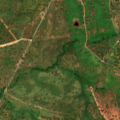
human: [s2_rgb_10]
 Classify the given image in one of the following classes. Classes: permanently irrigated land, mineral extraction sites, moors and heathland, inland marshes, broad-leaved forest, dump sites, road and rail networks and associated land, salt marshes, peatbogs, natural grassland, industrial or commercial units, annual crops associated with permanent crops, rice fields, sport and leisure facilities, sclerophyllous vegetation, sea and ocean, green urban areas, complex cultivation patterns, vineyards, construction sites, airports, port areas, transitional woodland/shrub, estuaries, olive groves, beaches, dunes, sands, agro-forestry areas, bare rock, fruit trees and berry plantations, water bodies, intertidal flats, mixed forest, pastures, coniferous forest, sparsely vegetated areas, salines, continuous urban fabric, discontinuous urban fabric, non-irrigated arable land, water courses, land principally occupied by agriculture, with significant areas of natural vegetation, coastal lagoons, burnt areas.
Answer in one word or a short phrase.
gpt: non-irrigated arable land, pastures, agro-forestry areas